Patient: sex M, age 51
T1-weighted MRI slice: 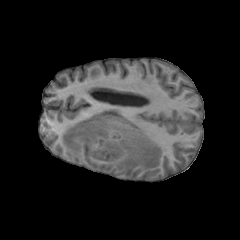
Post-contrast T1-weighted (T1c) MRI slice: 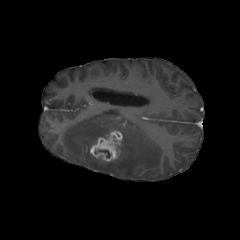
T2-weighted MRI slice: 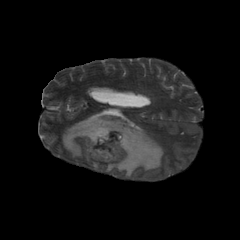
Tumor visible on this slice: yes
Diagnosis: Glioblastoma, IDH-wildtype
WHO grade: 4